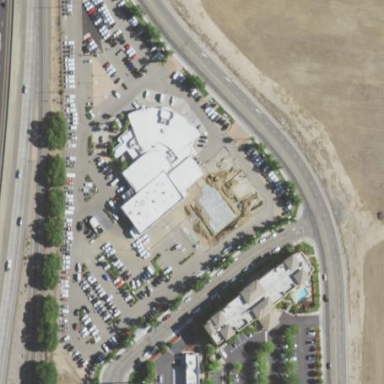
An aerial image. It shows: Commercial area.